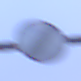
Verkehrszeichen: EndeSaemtlicherBegrenzungen
Umgebung: Outdoor, Urban
Tageszeit: SunriseSunset
Wetter: Overcast
Licht: Natural
Jahreszeit: NotSpecified
Kontrast: LowContrast